Question: I have a plist which looks like this. I usually access using the following lines of code:

'''
NSMutableDictionary *plistDict = [[NSMutableDictionary alloc] initWithContentsOfFile:plistPath];
CGFloat redFloat = (CGFloat)[[plistDict objectForKey:@"red"] floatValue];
'''
However as it is nested - how do I access the colour red in BackgroundColour?
Thanks.
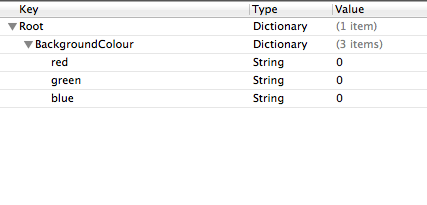
Answer: Absolutely: reading 'plist' into a dictionary gives you a dictionary of dictionaries, so you need to access 'BackgroundColour' first:
'''
CGFloat redFloat = (CGFloat)[[[plistDict objectForKey:@"BackgroundColour"] objectForKey:@"red"] floatValue];
'''
New syntax lets you write it with fewer characters:
'''
CGFloat redFloat = (CGFloat)[plistDict[@"BackgroundColour"][@"red"] floatValue];
'''